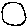
Label: circle